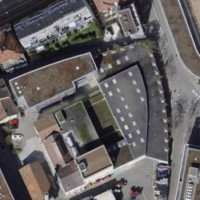
EUNIS habitat code: 54
Species observed at this site:
Lonicera acuminata
Tachymarptis melba
Grus grus